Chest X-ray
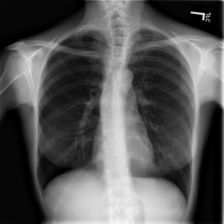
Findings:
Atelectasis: negative
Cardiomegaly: negative
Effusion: negative
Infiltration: negative
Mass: negative
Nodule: negative
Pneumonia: negative
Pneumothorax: negative
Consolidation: negative
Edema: negative
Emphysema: negative
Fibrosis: negative
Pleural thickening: negative
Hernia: negative